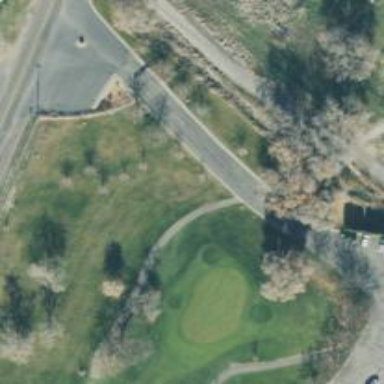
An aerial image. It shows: Path designated for golf carts.